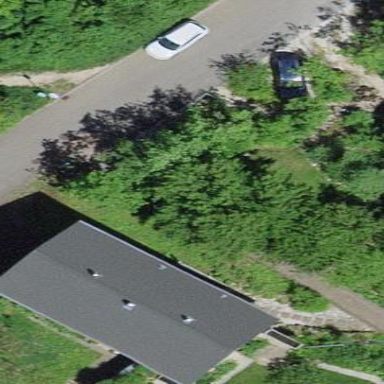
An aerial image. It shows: Simple house.